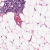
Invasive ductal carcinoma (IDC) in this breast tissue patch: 0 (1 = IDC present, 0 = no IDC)